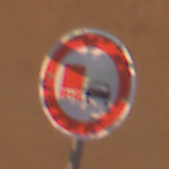
Verkehrszeichen: UeberholverbotKraftfahrzeuge
Umgebung: Outdoor, Urban
Tageszeit: Midday
Wetter: Overcast
Licht: Natural
Jahreszeit: NotSpecified
Kontrast: LowContrast